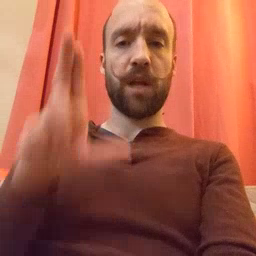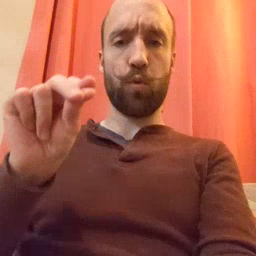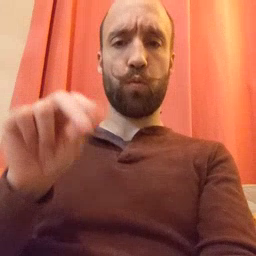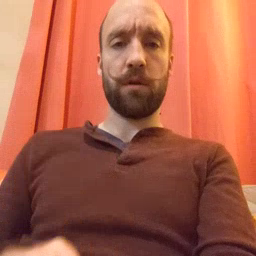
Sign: no